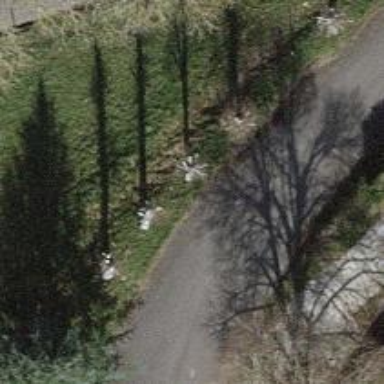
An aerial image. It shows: Single tag "natural: tree."